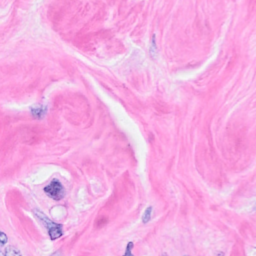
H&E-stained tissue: Breast